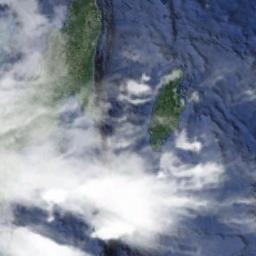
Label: cloud